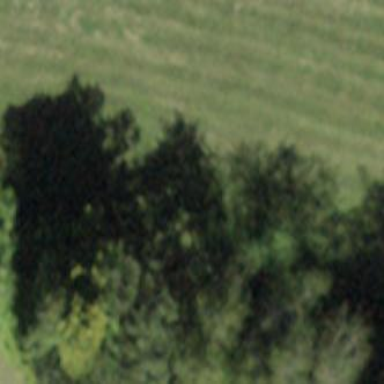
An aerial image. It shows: Forest area.